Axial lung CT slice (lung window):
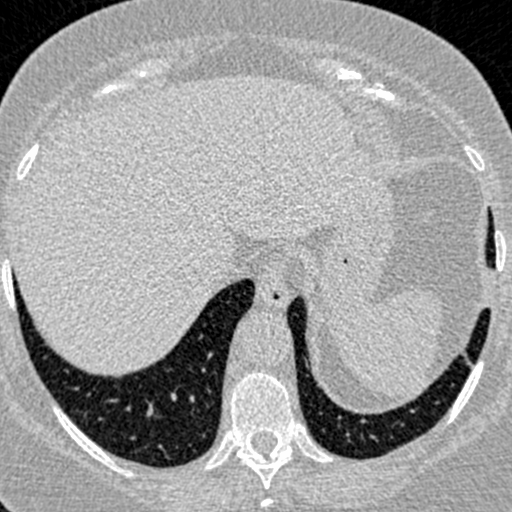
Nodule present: no